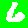
Digit: 6